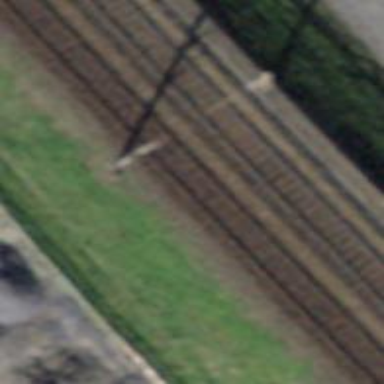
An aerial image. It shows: Railway milestone.